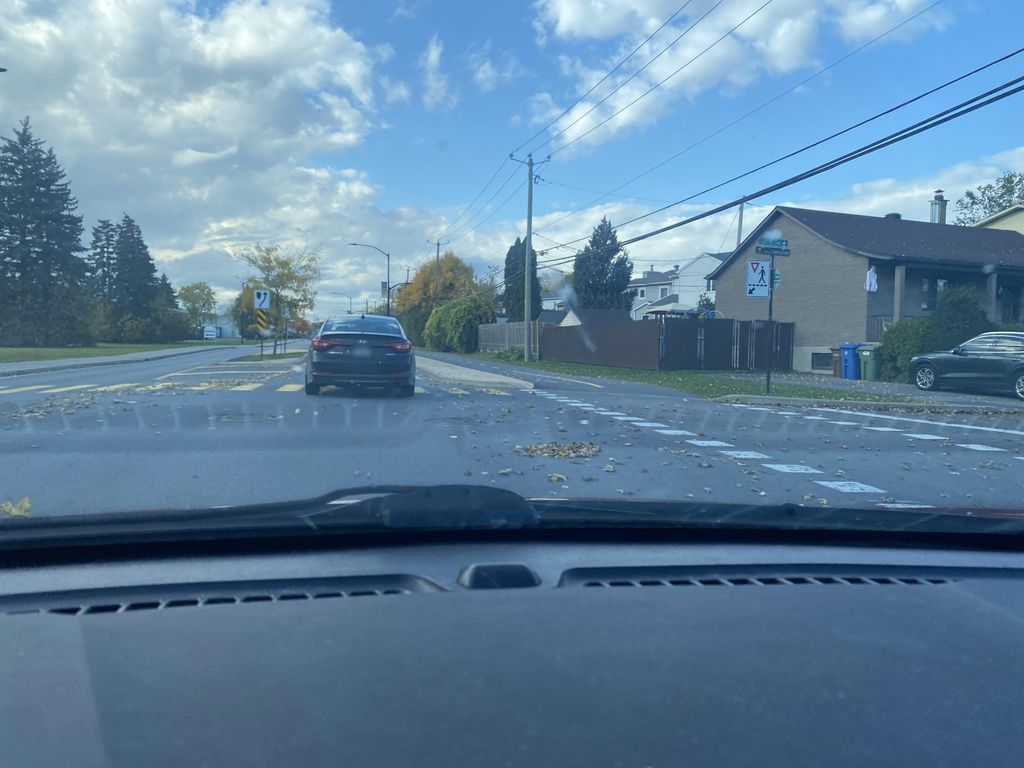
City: montreal